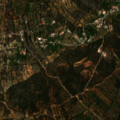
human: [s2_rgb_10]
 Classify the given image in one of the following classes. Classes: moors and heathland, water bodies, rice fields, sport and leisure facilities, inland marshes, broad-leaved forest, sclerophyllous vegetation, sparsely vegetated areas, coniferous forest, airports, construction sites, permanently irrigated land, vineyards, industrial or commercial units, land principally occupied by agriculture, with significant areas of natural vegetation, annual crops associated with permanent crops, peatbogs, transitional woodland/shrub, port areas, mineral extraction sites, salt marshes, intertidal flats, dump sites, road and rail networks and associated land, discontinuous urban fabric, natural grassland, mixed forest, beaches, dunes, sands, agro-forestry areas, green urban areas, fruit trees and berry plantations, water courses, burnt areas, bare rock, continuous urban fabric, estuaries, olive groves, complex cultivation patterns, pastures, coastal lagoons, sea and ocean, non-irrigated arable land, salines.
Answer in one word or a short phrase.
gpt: olive groves, sclerophyllous vegetation